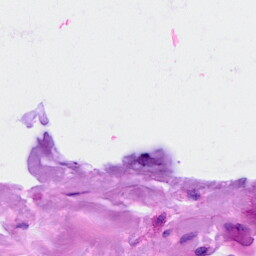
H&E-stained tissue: Breast